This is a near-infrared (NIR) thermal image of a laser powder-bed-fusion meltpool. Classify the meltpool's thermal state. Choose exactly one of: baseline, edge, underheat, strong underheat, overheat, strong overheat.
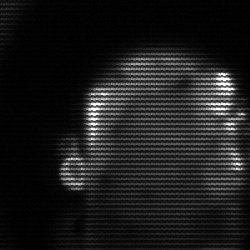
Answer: baseline